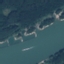
Land use / land cover: River